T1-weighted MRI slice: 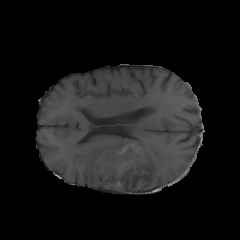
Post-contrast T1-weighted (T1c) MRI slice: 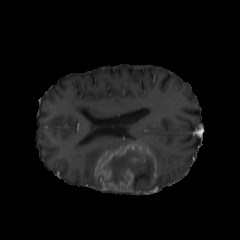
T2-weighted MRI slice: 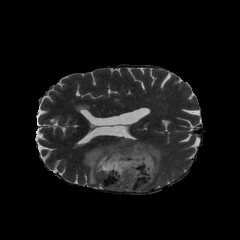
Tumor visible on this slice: yes